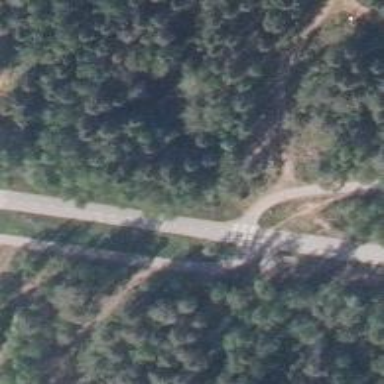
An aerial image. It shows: Asphalt cycleway.